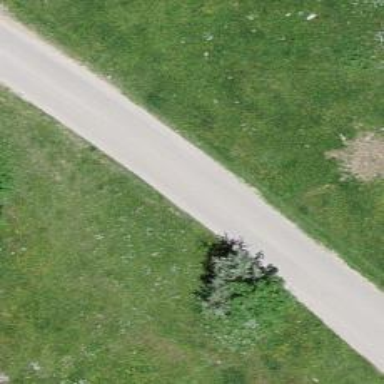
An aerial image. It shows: Residential road with asphalt surface.